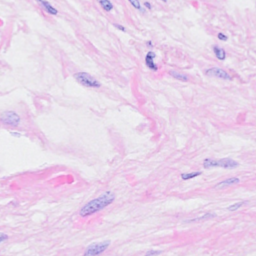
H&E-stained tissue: Breast